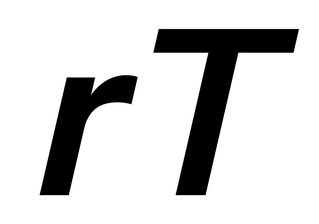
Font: InstrumentSans-Italic_SemiBold_Italic